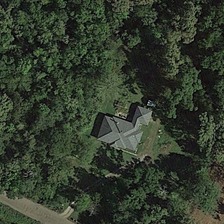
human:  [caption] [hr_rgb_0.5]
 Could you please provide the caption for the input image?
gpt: two houses in the middle while surrounded by so many dark green plants .

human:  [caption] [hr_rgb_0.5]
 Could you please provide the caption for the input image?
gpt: a big square house and a little square house in it .

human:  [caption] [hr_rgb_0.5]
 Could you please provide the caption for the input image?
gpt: two houses with dark gray roof in the middle .

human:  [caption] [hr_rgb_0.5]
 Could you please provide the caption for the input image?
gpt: a residential with two houses and many plants while a light brown road in side .

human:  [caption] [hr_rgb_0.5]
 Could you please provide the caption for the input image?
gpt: a building is surrounded by many green trees .